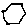
Label: hexagon